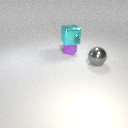
large gray metal sphere to the right of small purple rubber cube